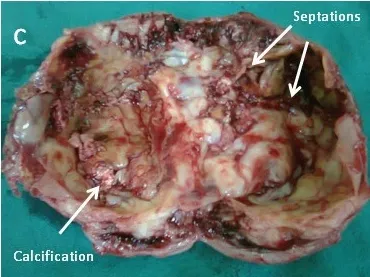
The gross specimen revealed multiple septations and focal areas of calcification in the wall (c).
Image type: medical_photograph (other_medical_photograph)